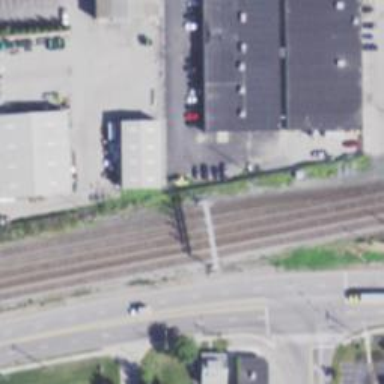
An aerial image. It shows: Railway signal.